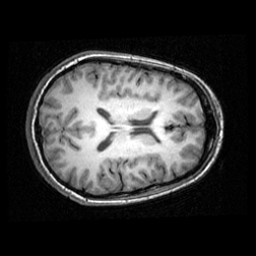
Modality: T1w
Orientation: axial
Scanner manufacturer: ge
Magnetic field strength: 3 T
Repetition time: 0.009036 s
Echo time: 0.00184 s